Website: crate-barrel
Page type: address-validator
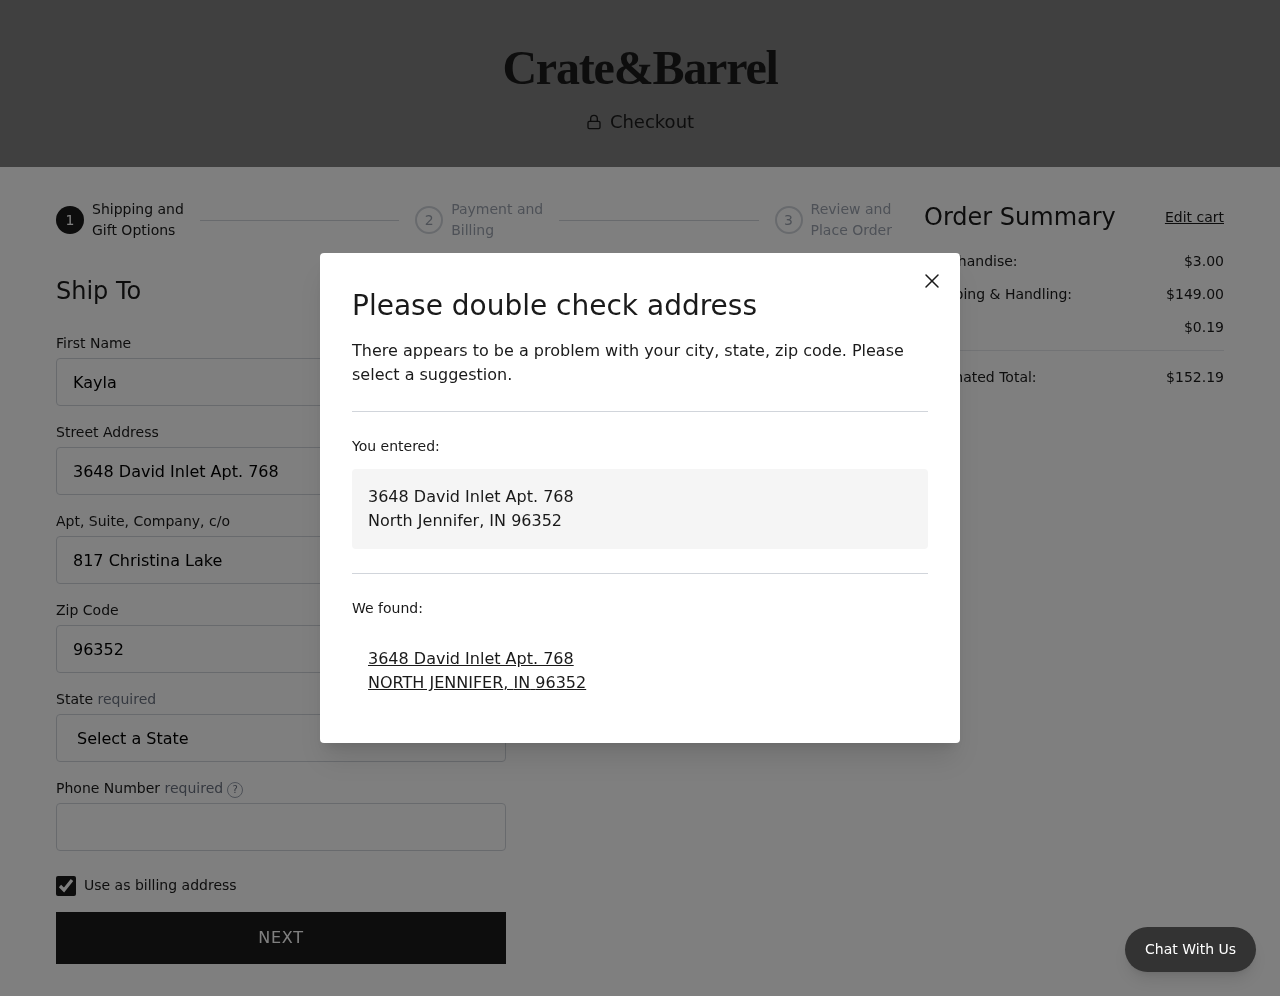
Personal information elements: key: PII_CITY
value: North Jennifer
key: PII_CITY
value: NORTH JENNIFER
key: PII_FIRSTNAME
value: Kayla
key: PII_PHONE
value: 8789847984
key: PII_POSTCODE
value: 96352
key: PII_STATE
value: Indiana
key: PII_STATE_ABBR
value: IN
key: PII_STREET
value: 3648 David Inlet Apt. 768
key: PII_STREET2
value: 817 Christina Lake
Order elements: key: ORDER_SUBTOTAL
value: $3.00
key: ORDER_SHIPPING_COST
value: $149.00
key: ORDER_TAX
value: $0.19
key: ORDER_TOTAL
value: $152.19